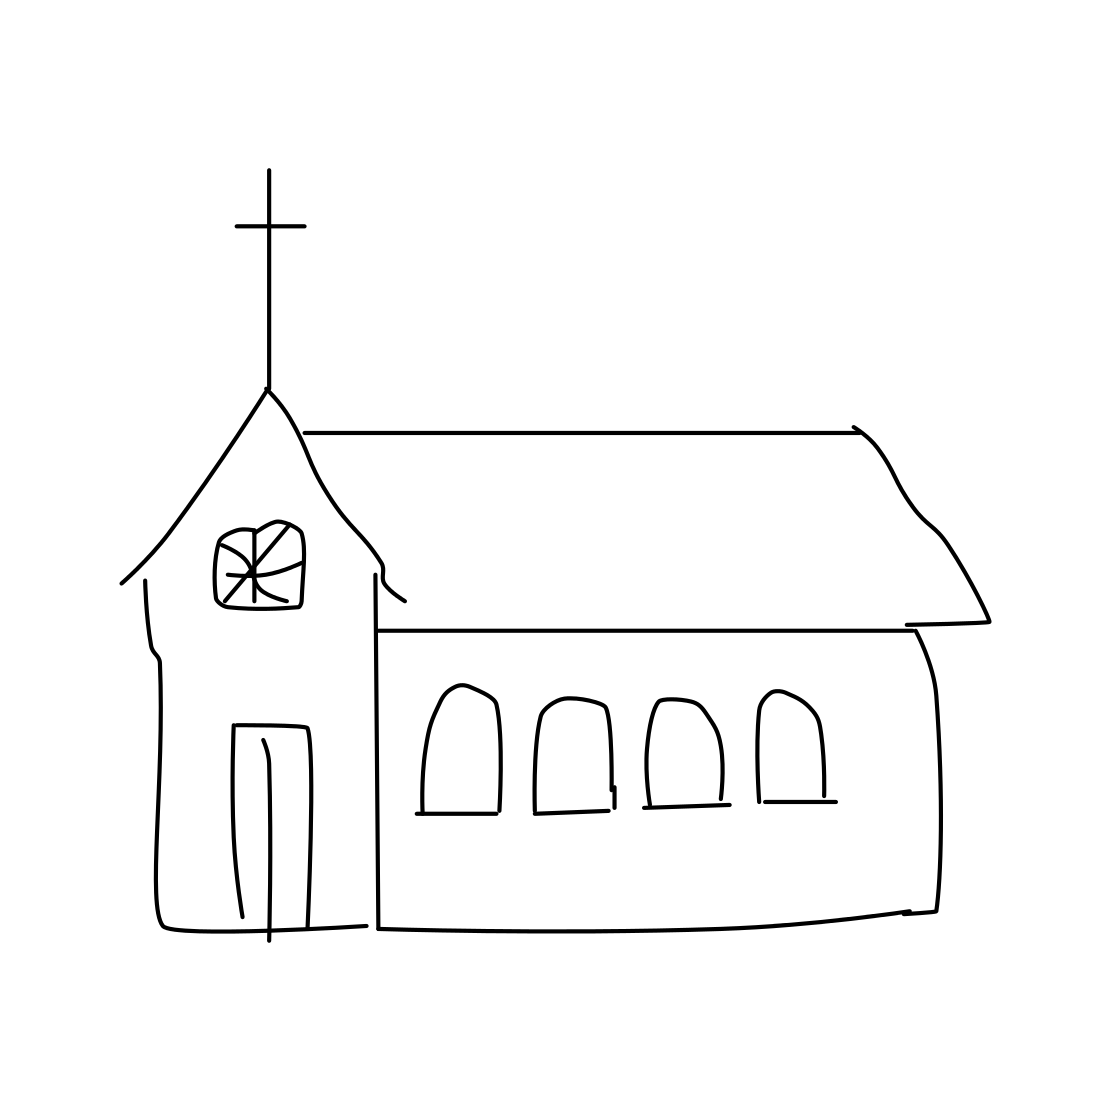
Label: church